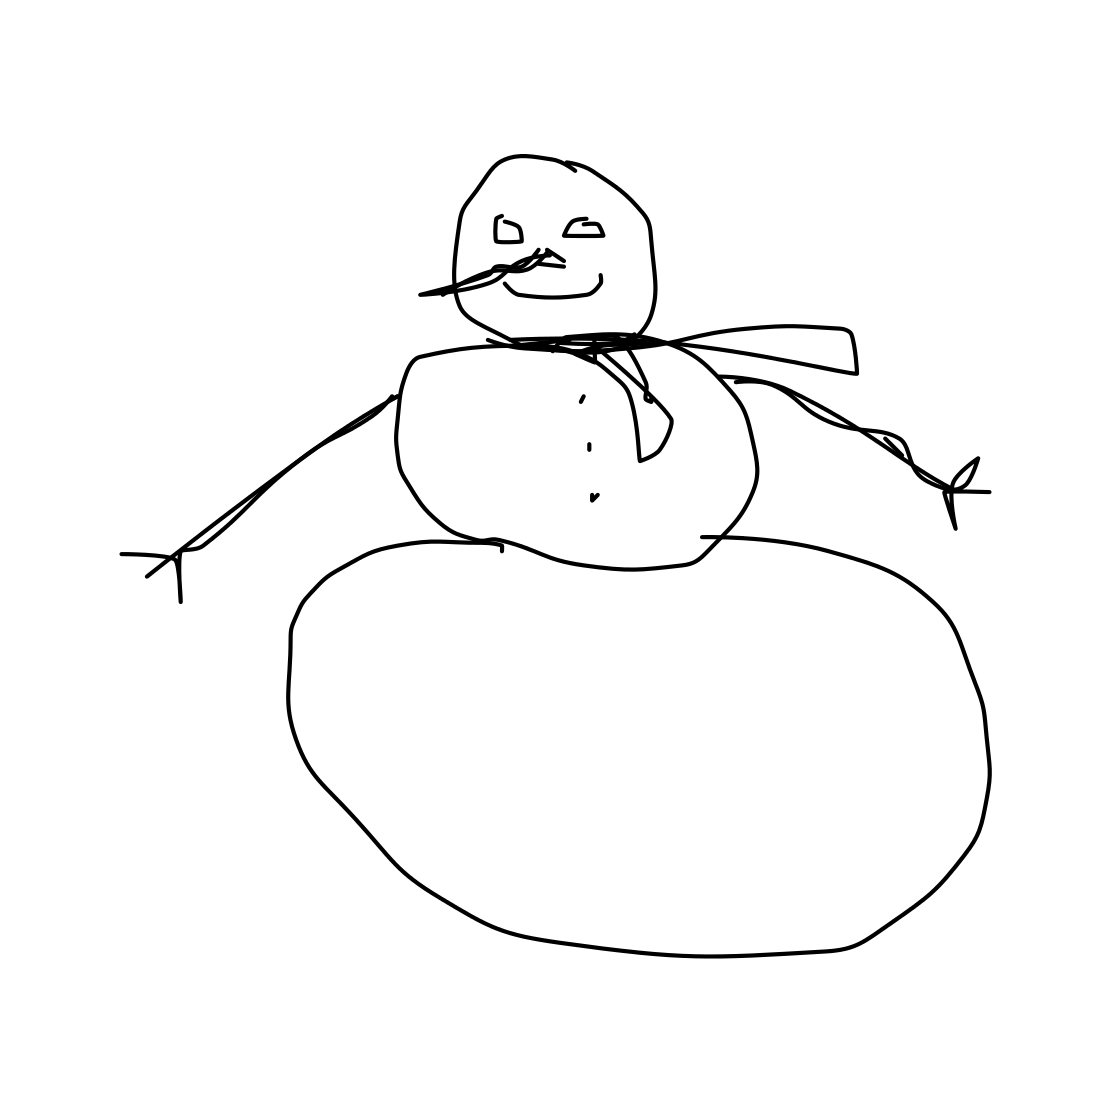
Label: snowman